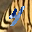
Label: 4